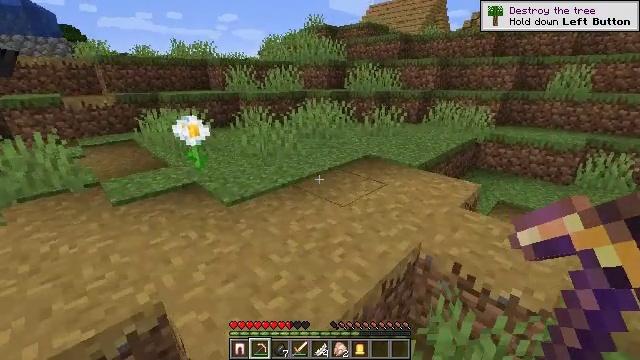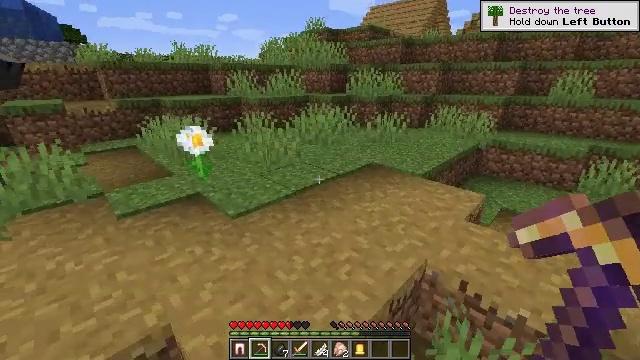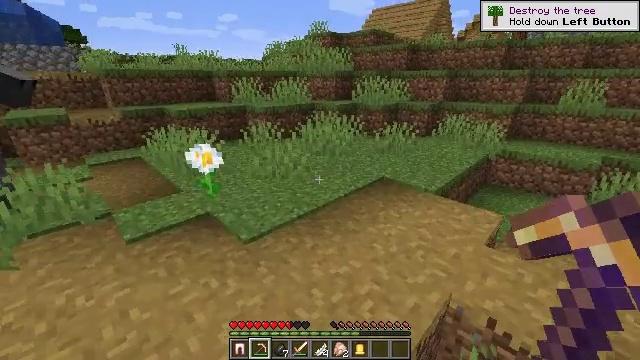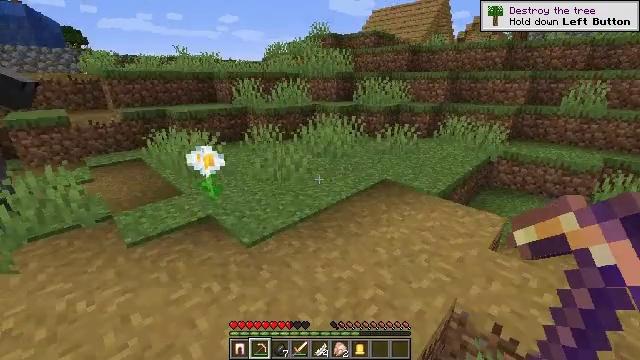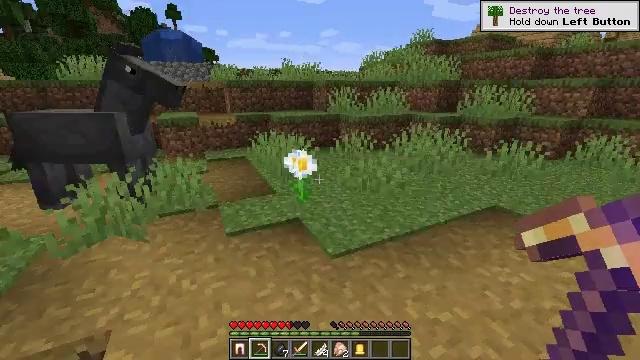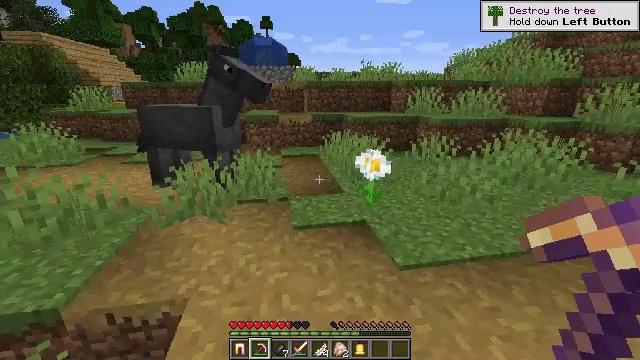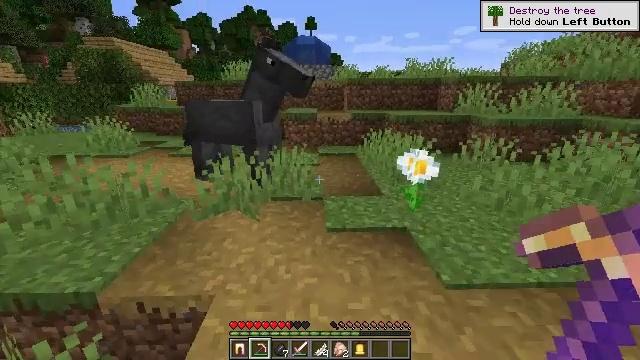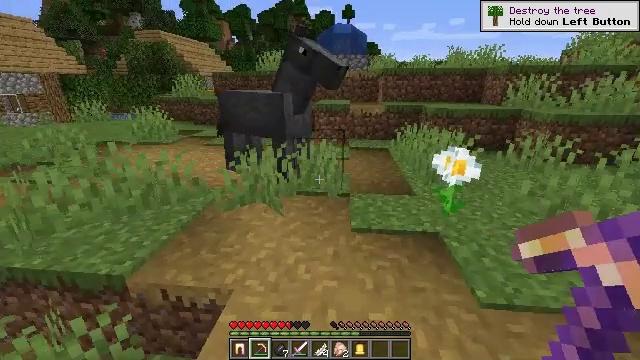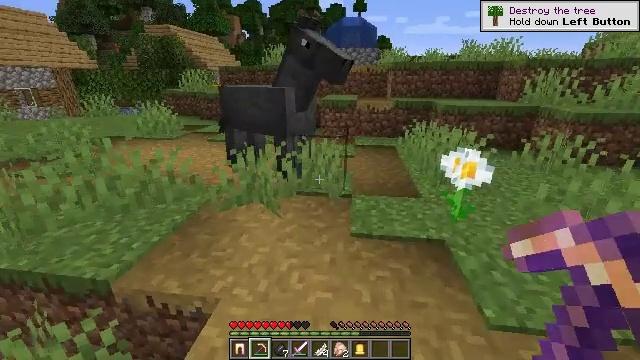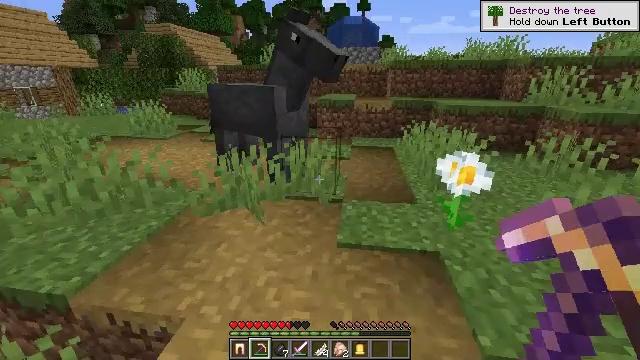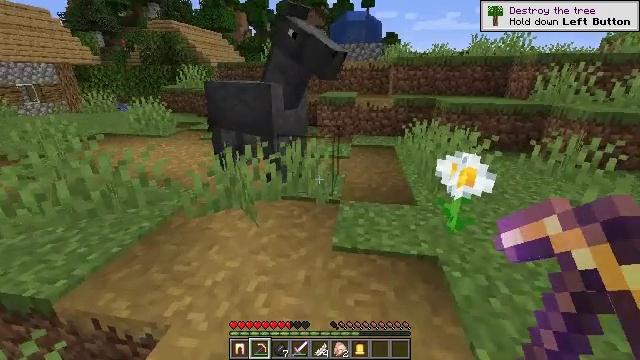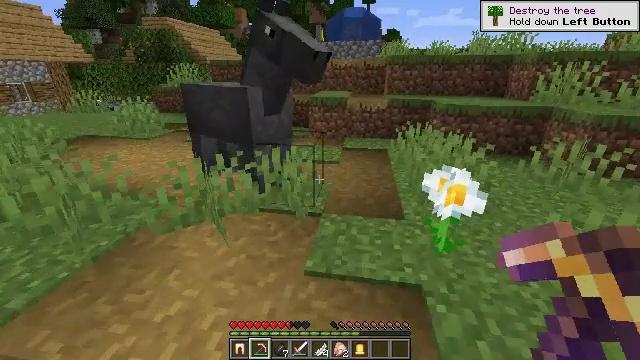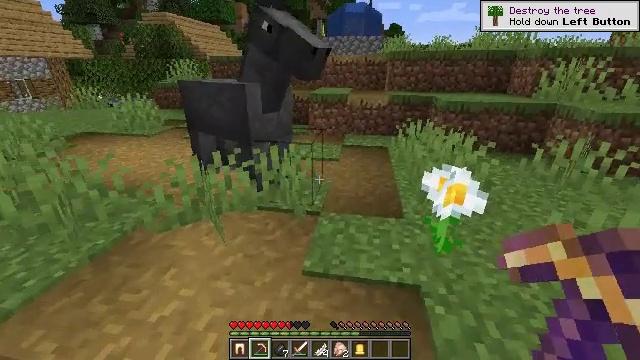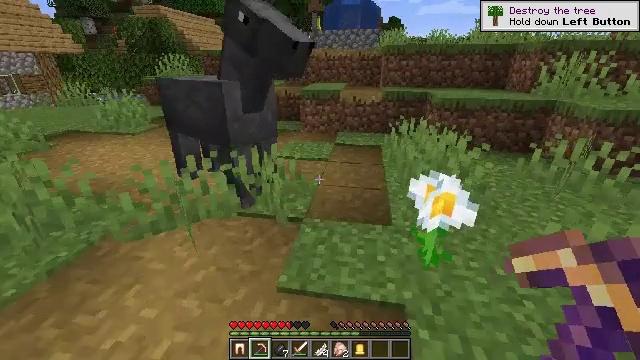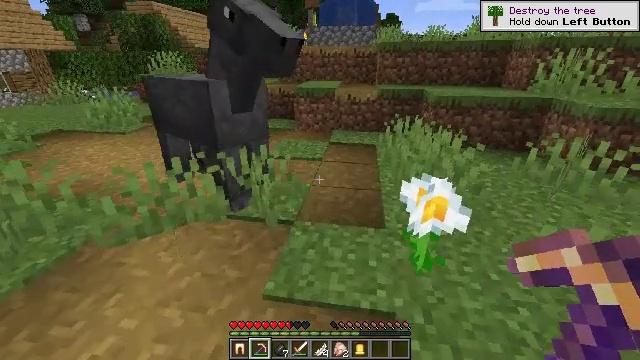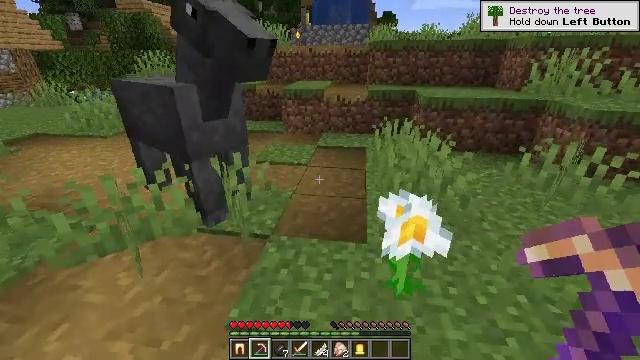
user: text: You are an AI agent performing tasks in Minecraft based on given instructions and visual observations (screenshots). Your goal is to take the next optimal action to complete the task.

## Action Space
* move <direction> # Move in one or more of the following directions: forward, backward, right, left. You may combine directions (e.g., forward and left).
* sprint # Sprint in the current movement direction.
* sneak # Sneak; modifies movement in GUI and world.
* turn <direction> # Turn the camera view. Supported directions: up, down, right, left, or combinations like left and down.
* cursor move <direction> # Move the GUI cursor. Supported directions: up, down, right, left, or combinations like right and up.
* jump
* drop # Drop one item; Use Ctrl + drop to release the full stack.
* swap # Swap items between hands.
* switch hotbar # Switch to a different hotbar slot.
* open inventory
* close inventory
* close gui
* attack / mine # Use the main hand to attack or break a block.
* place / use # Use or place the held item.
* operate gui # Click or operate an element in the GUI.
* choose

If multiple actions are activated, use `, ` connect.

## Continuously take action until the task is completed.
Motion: motion action
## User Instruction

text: Mine the yellow bed to pick it up.
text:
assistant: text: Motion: move forward and move left, jump
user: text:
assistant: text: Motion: move forward and move left, jump
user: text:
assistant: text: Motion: move forward and move left, jump
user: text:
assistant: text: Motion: move forward and move left, turn left and up, jump
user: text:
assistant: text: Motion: move forward and move right, turn left
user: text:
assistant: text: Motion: move forward and move right, turn left
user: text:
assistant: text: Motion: move forward and move right, turn left and down
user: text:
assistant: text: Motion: move forward and move right, turn left and down
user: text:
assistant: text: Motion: move forward and move right
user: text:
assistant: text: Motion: move forward and move right
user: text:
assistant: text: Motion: move forward and move right
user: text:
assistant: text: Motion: move forward and move right
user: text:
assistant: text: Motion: move forward and move right, turn down
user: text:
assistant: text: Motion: move forward and move right
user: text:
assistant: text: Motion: move forward and move right
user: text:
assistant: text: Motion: move forward and move right
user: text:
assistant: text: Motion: move forward and move right, jump
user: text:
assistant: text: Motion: move forward and move right, jump
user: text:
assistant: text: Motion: move forward and move right, jump
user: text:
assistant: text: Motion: move forward and move right, jump
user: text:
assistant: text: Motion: move forward and move right, jump
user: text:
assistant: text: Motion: move forward and move right, jump
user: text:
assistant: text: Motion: move forward and move right, turn right, jump
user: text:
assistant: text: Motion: move forward and move right, turn right, jump
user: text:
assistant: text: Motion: move forward and move right, turn right and down, jump
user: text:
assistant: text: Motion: move forward and move right, turn right and down, jump
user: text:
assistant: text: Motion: move forward and move right, turn right and down, jump
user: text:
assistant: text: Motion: move forward and move right, turn right and down, jump
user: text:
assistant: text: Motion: move forward, turn right, jump
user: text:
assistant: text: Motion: move forward, turn right, jump